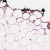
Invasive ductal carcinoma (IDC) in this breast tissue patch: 0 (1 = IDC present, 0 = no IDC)